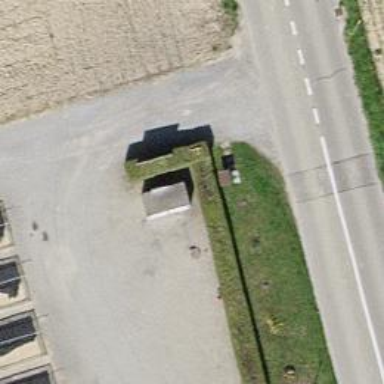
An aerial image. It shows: Hedge barrier.